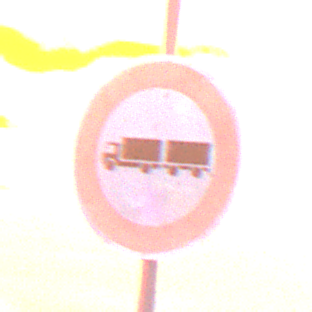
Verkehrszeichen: VerbotLastkraftwagenMitAnhaenger
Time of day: SunriseSunset
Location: Outdoor (Urban)
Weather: PartlyCloudy
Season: NotSpecified
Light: Natural